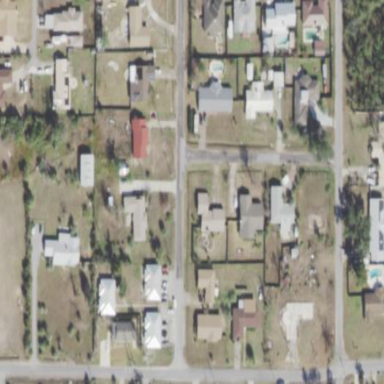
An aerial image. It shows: Single-family residential area.